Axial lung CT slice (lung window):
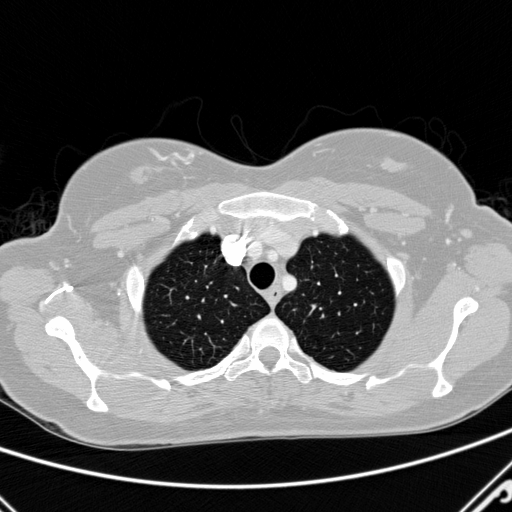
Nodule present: no